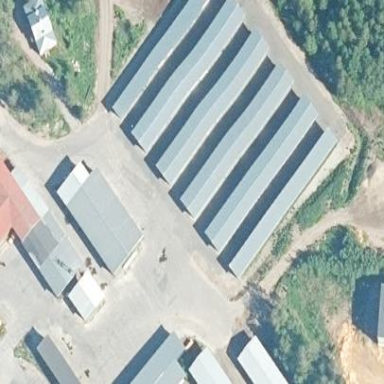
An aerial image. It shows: Industrial building.